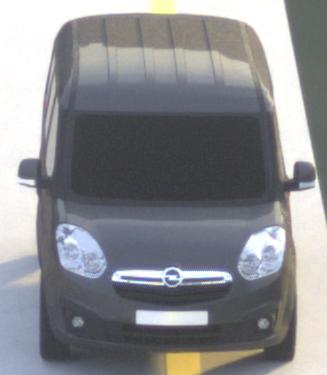
Make: Opel
Model: Combo Combi L1H1 1.4
Detailed model: Combo (D) Combi
Model produced from: 2012/01
Model produced until: 2013/11
Doors: 5
Color: gray
Road condition: dry road
Daytime: sunrise or sunset
Contrast: low contrast